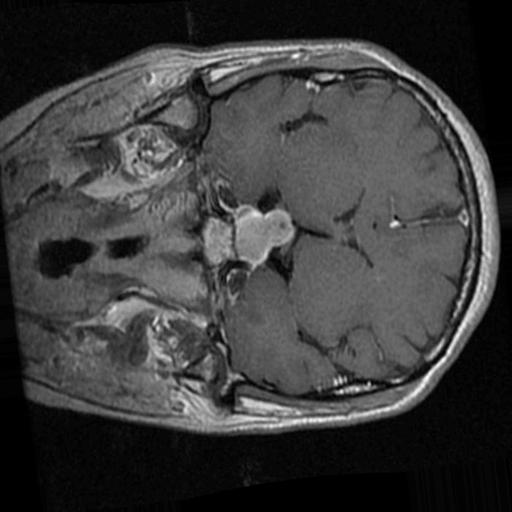
Label: brain_tumor